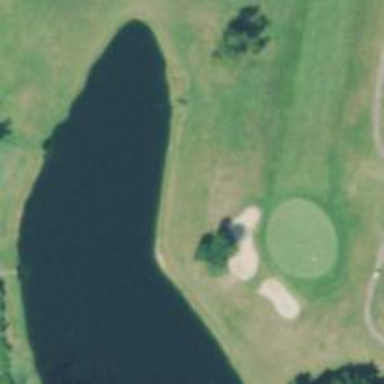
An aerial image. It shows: Water hazard in golf course. The hazard is natural water feature.